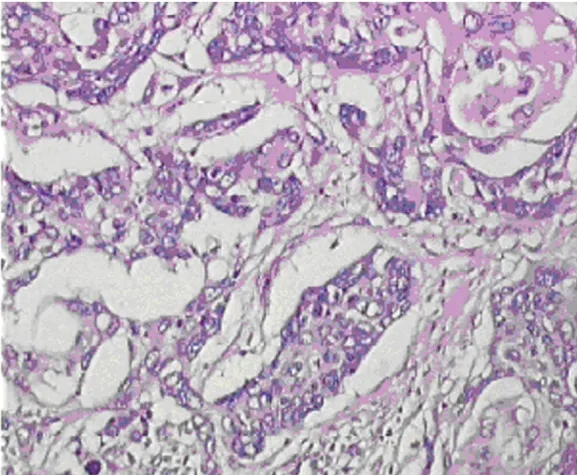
Microscopic examination of the intestinal tumor demonstrating typical histological findings of squamous cell carcinoma (staining with hematoxylin and eosin). Magnification, x400.
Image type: pathology (h&e)